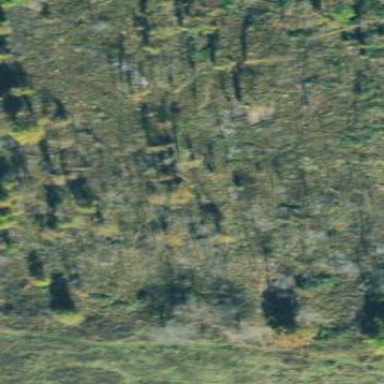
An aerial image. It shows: Beautiful woodland area.